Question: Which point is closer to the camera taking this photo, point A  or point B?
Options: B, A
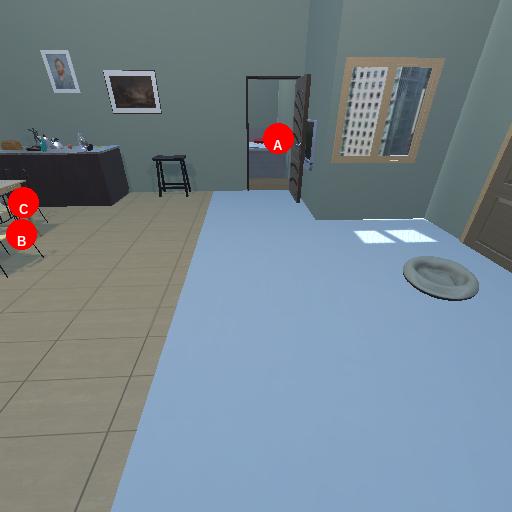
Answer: B